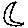
Label: moon